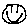
Label: smiley face